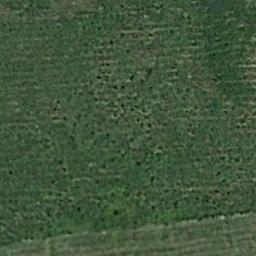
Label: meadow